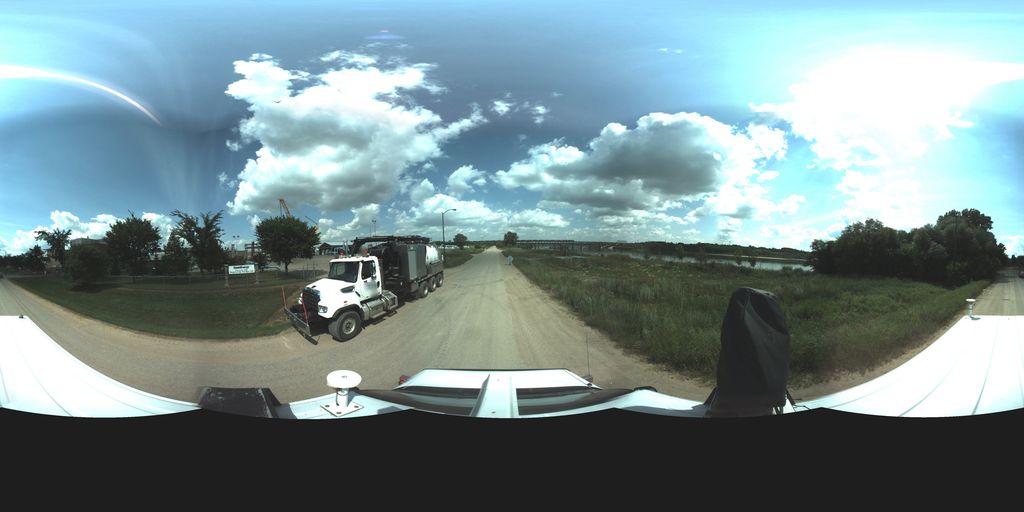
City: saskatoon